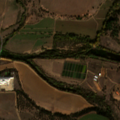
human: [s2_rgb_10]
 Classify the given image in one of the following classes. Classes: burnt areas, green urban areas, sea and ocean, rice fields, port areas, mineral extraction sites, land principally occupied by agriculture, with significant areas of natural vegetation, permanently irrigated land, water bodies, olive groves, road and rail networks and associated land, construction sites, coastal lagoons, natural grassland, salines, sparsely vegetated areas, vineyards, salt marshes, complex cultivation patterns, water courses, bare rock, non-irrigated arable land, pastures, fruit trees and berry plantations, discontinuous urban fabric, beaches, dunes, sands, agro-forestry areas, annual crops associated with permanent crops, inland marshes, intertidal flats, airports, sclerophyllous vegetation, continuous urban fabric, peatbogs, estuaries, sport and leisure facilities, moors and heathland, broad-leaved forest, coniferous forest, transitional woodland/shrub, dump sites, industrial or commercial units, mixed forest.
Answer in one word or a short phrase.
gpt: non-irrigated arable land, permanently irrigated land, agro-forestry areas, broad-leaved forest